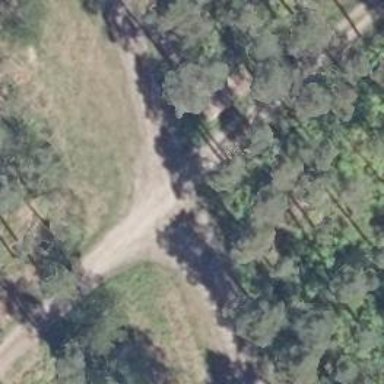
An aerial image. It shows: Track road with grade3 tracktype.